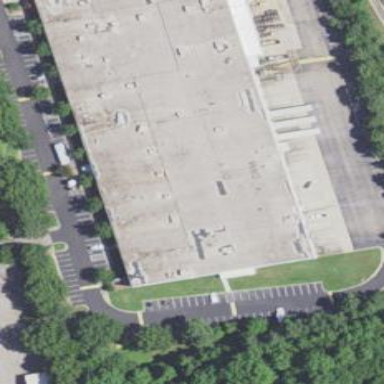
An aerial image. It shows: Commercial building.